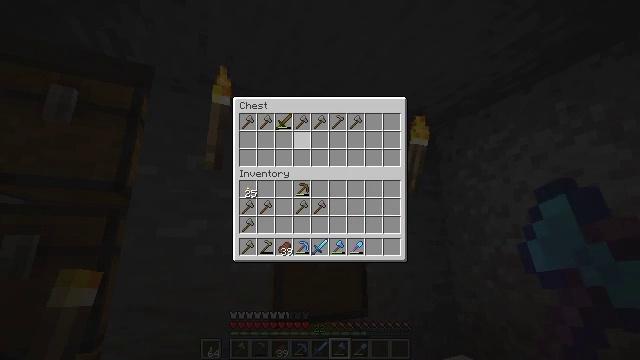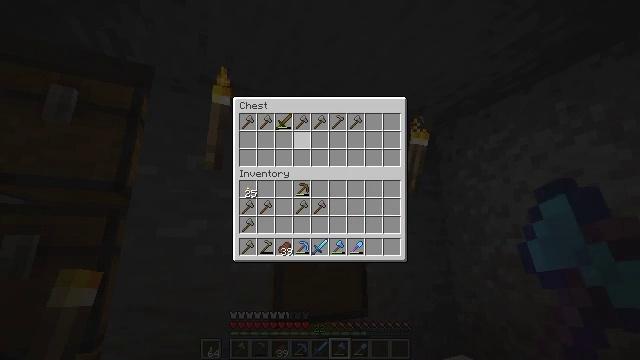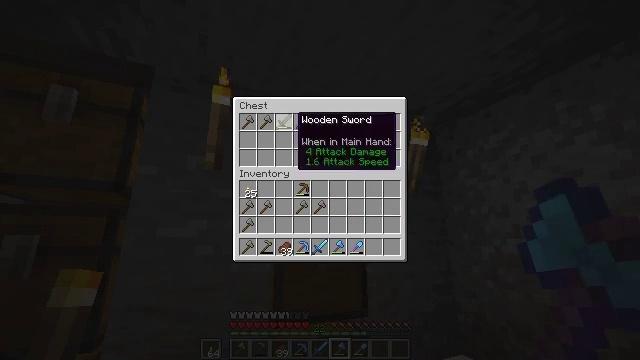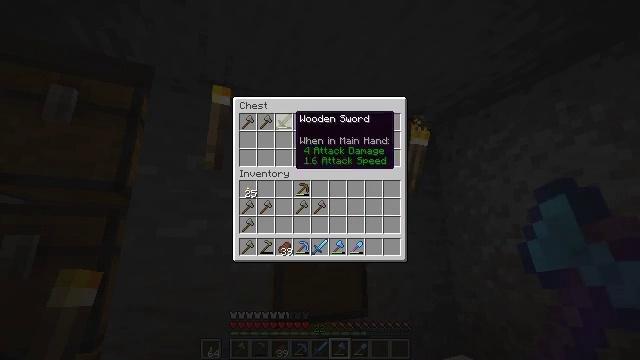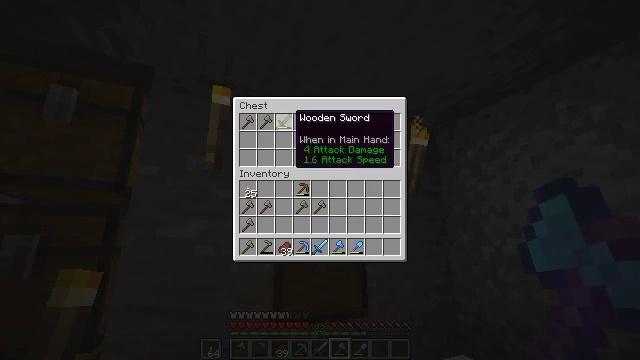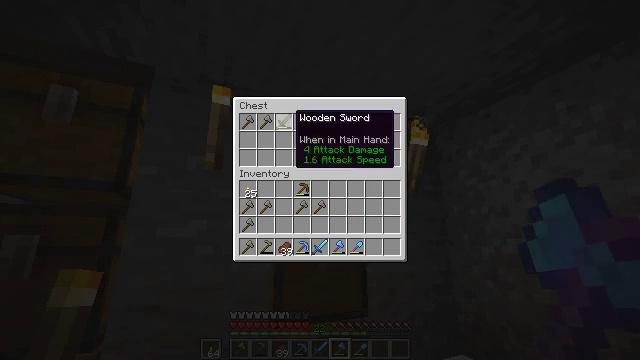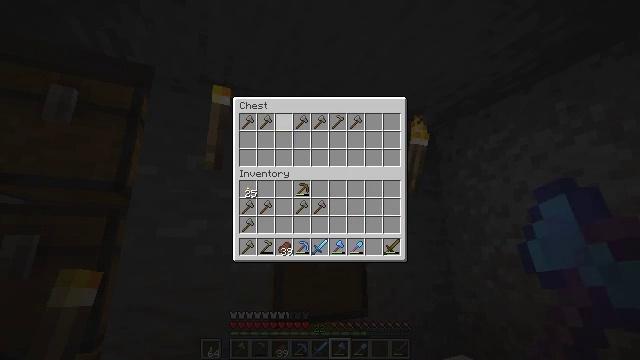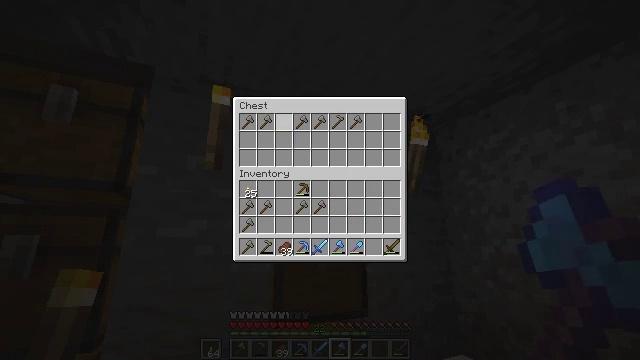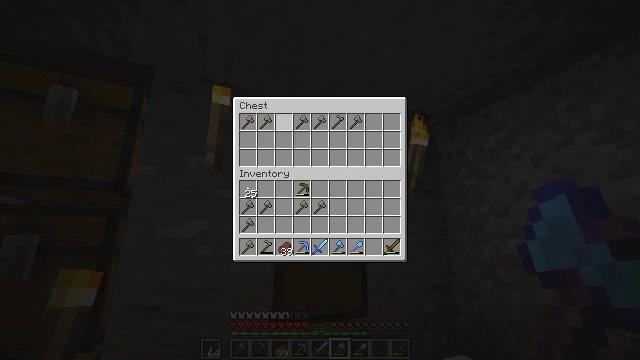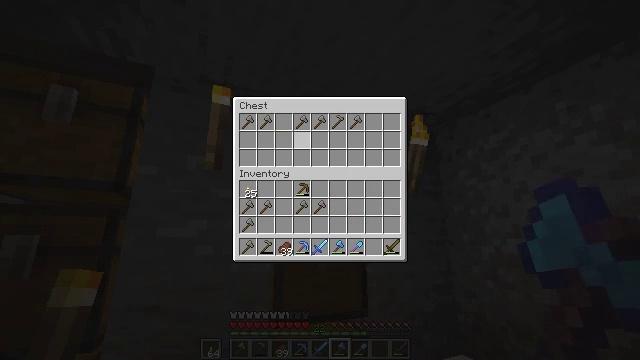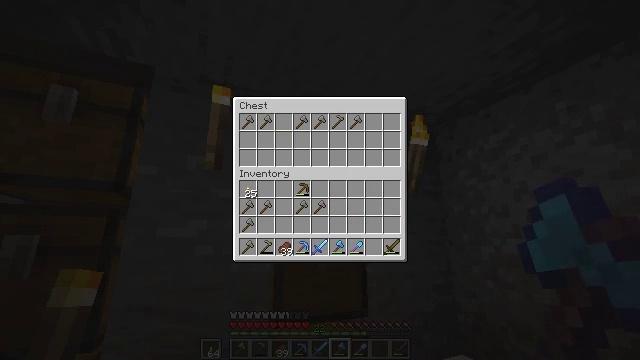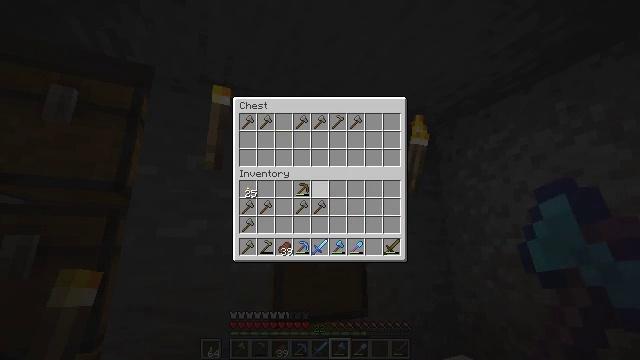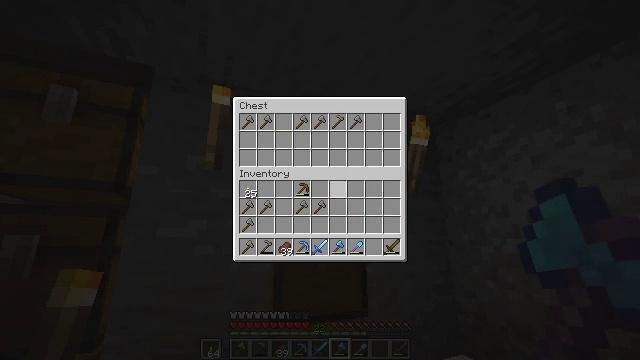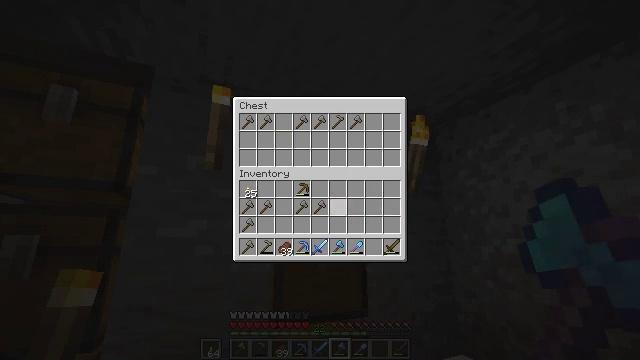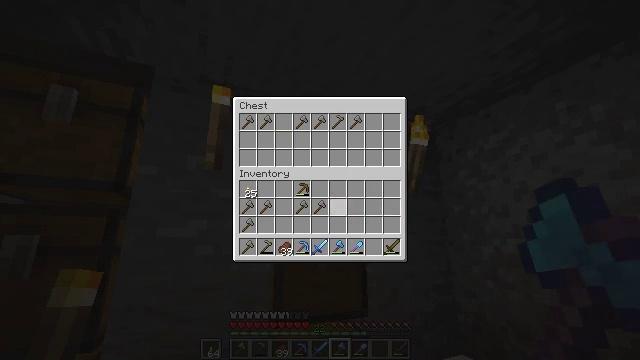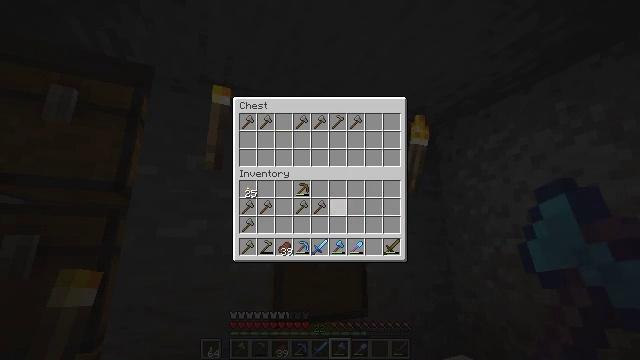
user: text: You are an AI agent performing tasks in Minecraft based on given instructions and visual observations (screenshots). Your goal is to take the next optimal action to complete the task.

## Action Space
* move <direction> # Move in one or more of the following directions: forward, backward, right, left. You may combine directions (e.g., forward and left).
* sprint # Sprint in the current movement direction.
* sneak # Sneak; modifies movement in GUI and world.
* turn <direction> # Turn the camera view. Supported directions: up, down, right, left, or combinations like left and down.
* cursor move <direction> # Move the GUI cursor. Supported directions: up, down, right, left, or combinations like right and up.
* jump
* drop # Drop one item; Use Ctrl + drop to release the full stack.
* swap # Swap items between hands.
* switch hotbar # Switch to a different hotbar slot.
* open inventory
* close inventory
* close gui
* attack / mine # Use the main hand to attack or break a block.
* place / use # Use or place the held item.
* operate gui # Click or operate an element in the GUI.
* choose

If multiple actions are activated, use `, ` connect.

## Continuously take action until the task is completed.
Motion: motion action
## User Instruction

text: Break the chipped anvil to move it.
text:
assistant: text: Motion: sneak
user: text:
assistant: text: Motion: sneak
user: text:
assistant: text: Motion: sneak
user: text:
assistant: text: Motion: sneak
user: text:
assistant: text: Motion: sneak
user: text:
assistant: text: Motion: sneak, operate gui
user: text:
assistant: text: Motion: sneak, operate gui
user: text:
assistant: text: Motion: sneak, operate gui
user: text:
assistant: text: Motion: sneak, cursor move right and down
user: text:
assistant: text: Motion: sneak, cursor move right and down
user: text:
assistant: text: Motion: sneak, cursor move right and down
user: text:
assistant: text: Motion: sneak
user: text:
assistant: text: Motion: sneak
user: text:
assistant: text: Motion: sneak
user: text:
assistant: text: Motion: sneak
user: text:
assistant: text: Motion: sneak, cursor move left
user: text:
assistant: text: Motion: sneak
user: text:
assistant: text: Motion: sneak
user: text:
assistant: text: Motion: sneak, operate gui
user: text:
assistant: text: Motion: sneak, operate gui
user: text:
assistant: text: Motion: sneak, operate gui
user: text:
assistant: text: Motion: sneak
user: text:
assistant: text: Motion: sneak
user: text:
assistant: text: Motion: sneak
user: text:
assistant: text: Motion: sneak, operate gui
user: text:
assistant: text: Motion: sneak, operate gui
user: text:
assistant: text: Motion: sneak, operate gui
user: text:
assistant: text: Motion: sneak, cursor move left
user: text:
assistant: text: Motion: sneak, cursor move left
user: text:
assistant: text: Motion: sneak